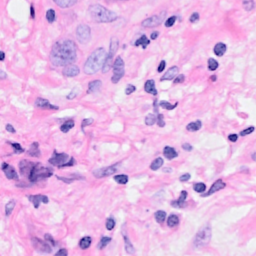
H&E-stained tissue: Breast